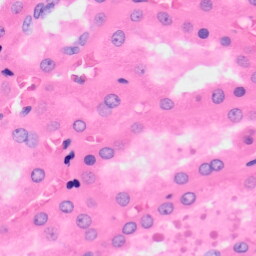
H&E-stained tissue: Kidney